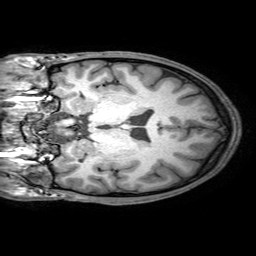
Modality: T1w
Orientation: coronal
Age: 27
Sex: male
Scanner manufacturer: philips
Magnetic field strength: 3 T